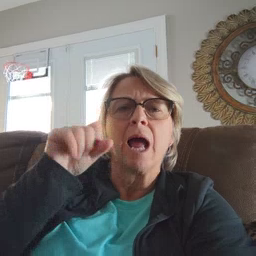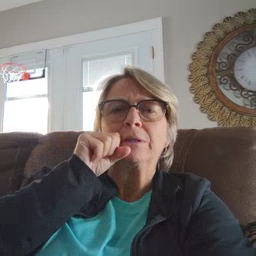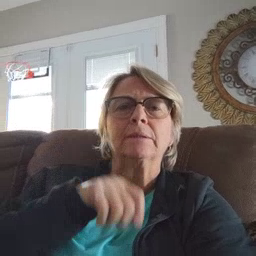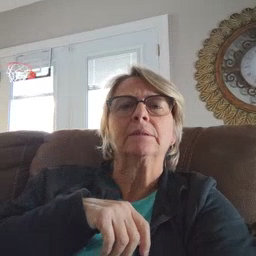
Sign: carrot